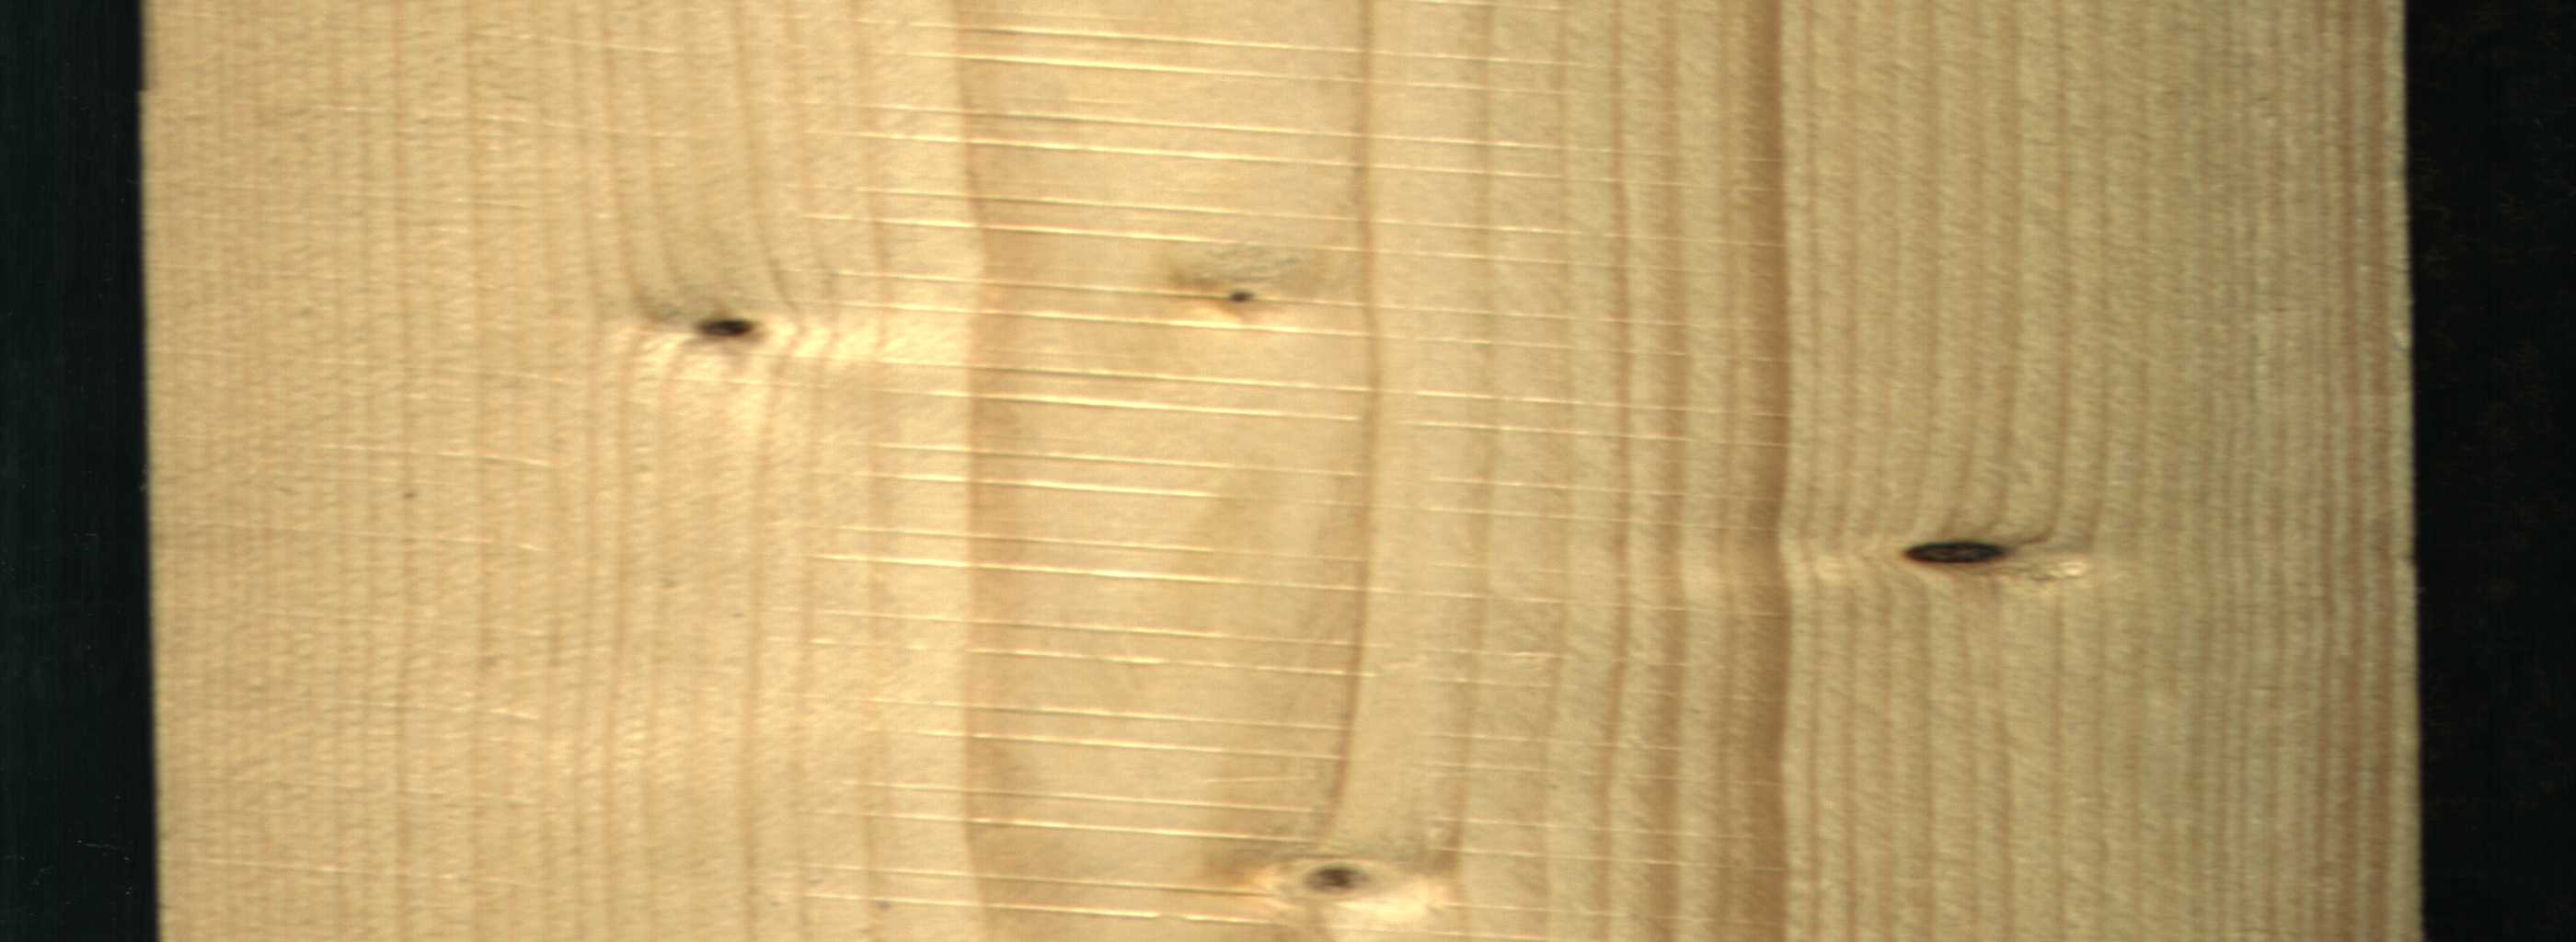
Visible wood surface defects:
Dead_Knot
Dead_Knot
Live_Knot
Live_Knot